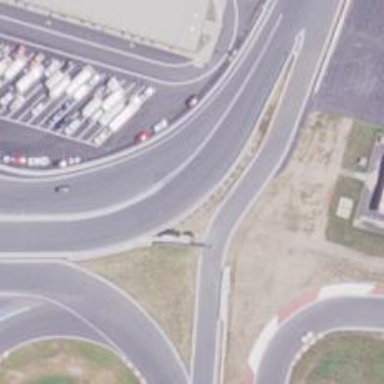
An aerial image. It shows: Raceway for motor sports.